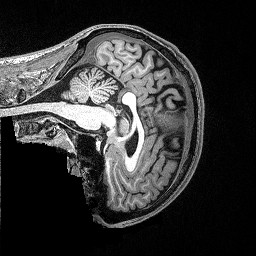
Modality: T1w
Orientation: sagittal
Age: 26
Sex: male
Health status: healthy
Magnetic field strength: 3 T
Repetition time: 2.53 s
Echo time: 0.00331 s